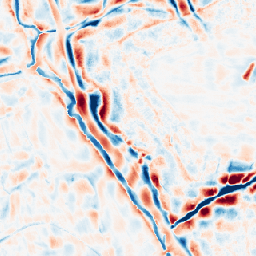
Category: wavelet
Decomposition family: wavelet_biorthogonal
Decomposition parameters: wavelet: bior5.5
level: 4
Upsampling method: nearest
Upsampling parameters: scale: 8
Upsampling scale: 8